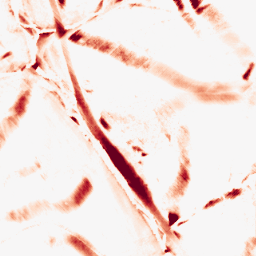
Category: morphological
Decomposition family: morphological_diamond
Decomposition parameters: operation: opening
radius: 15
Upsampling method: sinc_blackman
Upsampling parameters: scale: 2
kernel_size: 4
Upsampling scale: 2